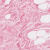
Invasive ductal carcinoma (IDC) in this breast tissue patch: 0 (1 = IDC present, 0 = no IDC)